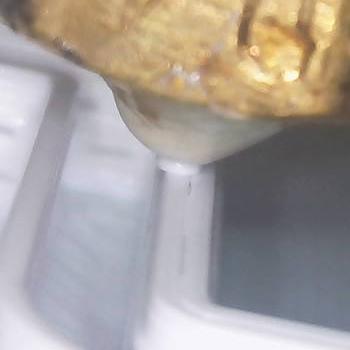
Flow rate: 200%